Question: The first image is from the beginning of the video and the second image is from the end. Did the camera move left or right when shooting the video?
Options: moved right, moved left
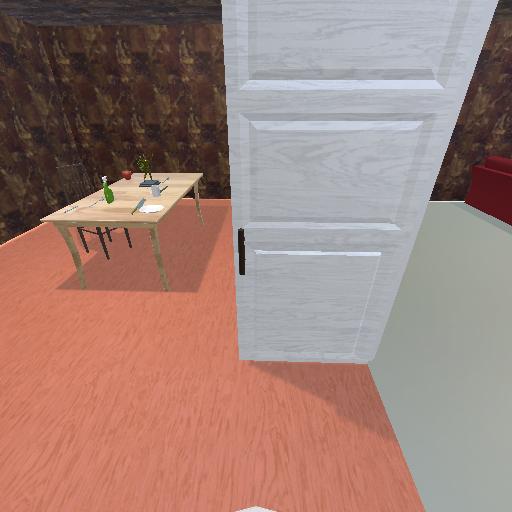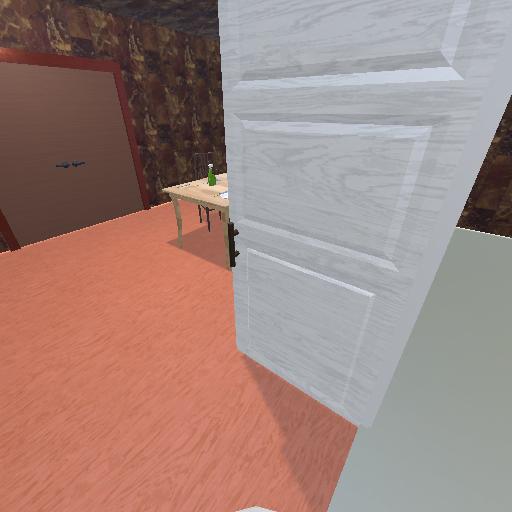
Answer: moved right